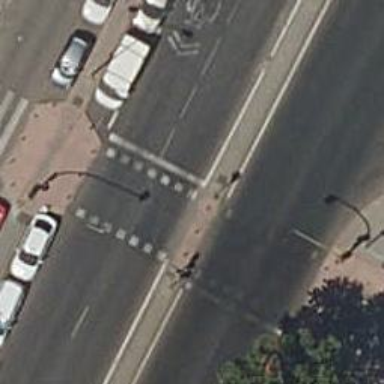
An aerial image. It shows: Footway surfaced with paving stones.